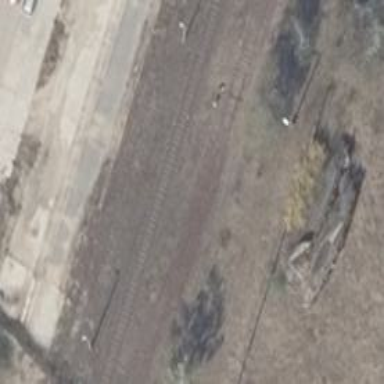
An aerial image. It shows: Railway switch.